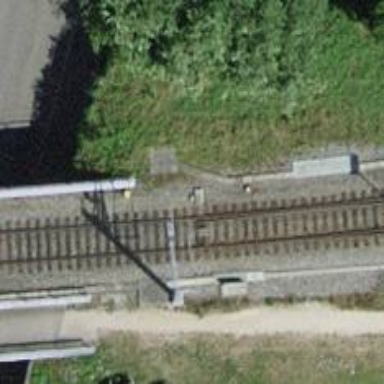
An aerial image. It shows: Railway switch.